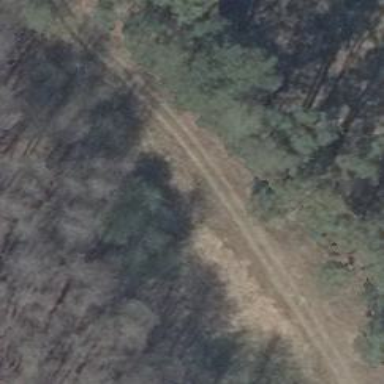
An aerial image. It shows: Grassy track road with grade 4 track type.